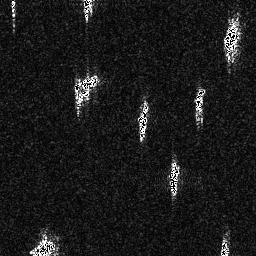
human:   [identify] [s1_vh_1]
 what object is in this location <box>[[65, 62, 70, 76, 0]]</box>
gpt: <ref>1 small ship at the center</ref>